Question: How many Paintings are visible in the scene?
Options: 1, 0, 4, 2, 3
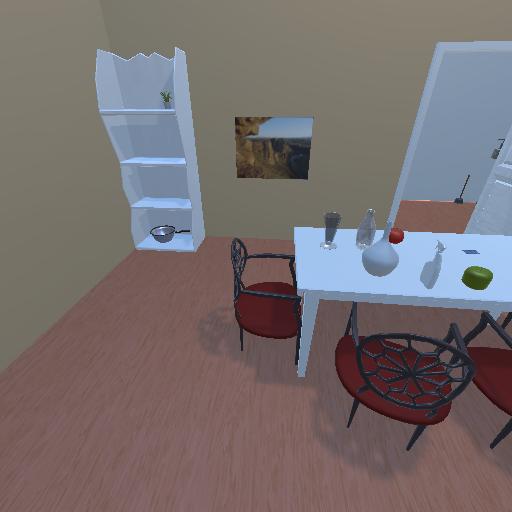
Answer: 1